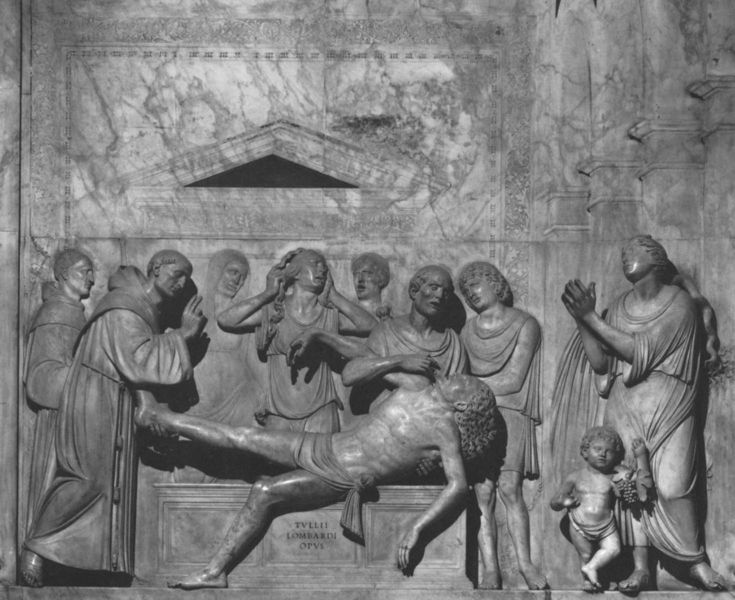
Titel: Die Heilung des zornmütigen Jünglings
Künstler: Tullio Lombardo
Standort: Padua, Basilica del Santo (EU - I - Venetien)
Schlagwörter: dreieck, marmor, säulen, kutte, kind, putte, trauben, relief, giebel, pilaster, wein, sarg, weintrauben, jesus, pieta, priester, segnen, mönch, maria, grablegung, klagen, iebel, sar, toter wird gesegnet